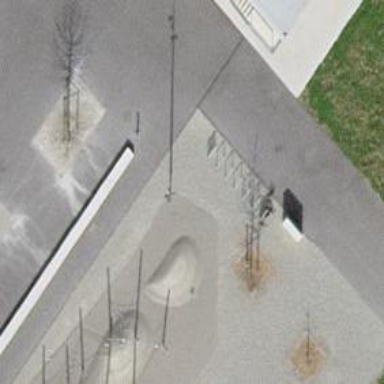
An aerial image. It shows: Bicycle parking facility.